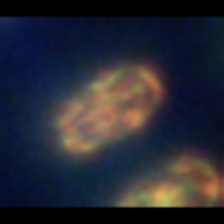
Taxon: Thalassiosira
Group: Diatoms